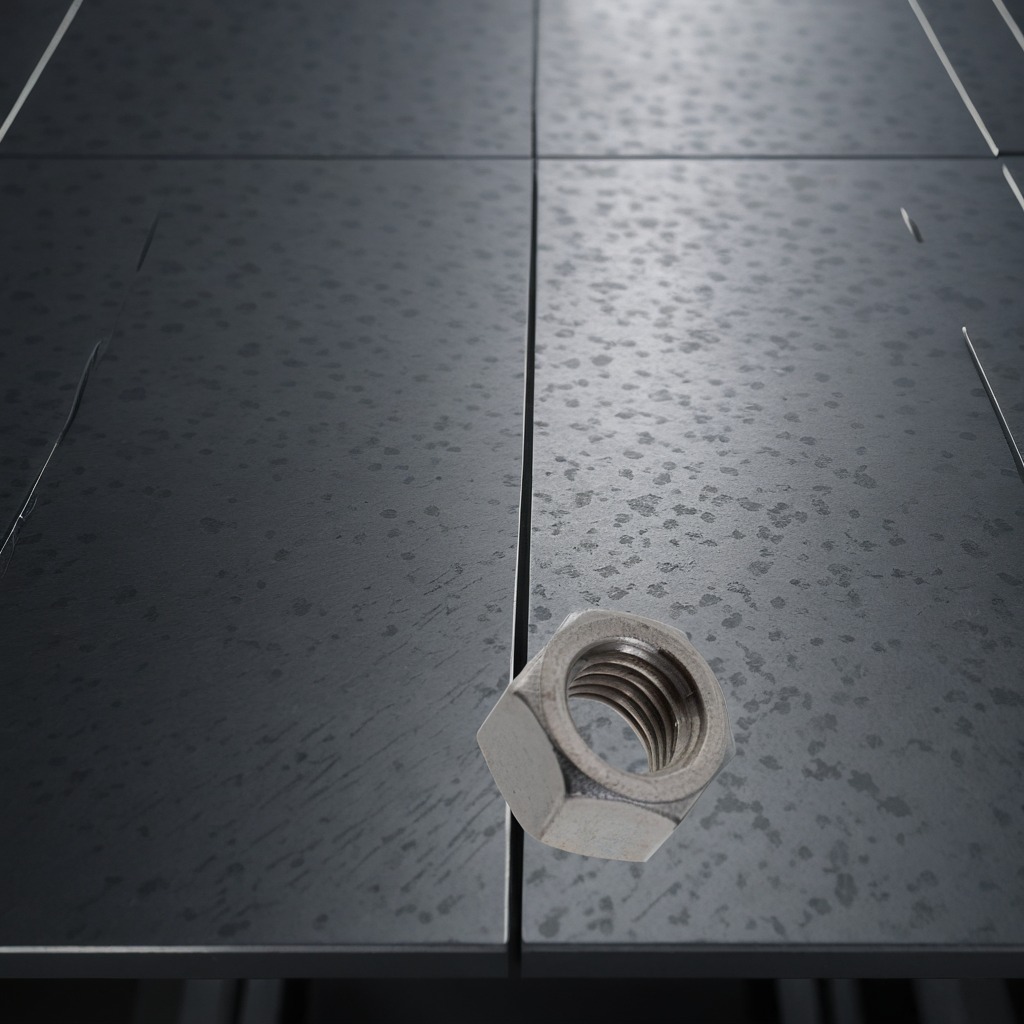
A metal nut lies on the cold steel table in a mining workshop gritty textures.